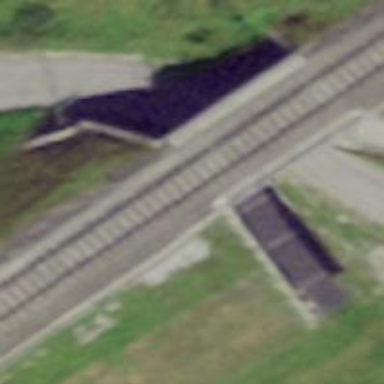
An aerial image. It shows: Retaining wall.